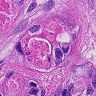
Metastatic tissue present: yes